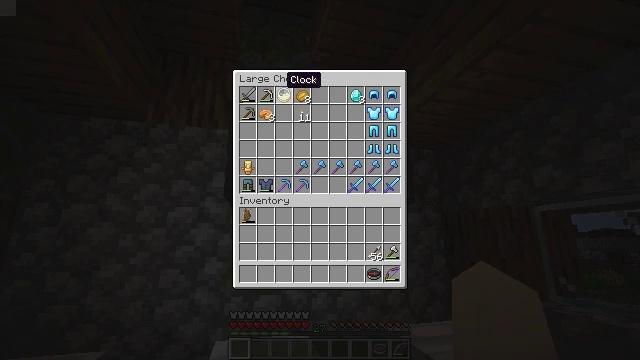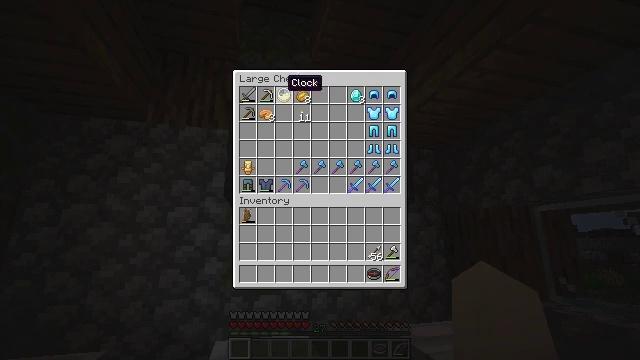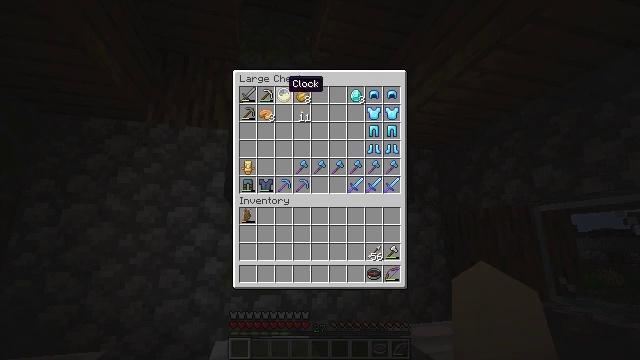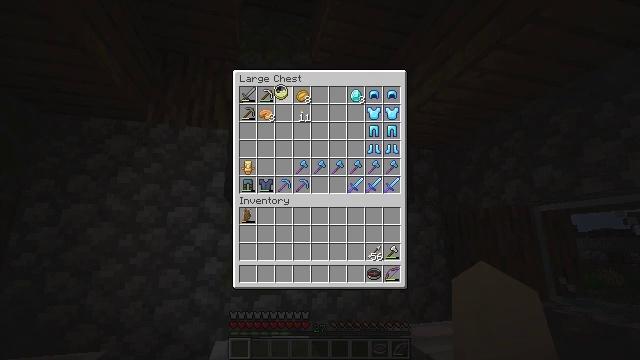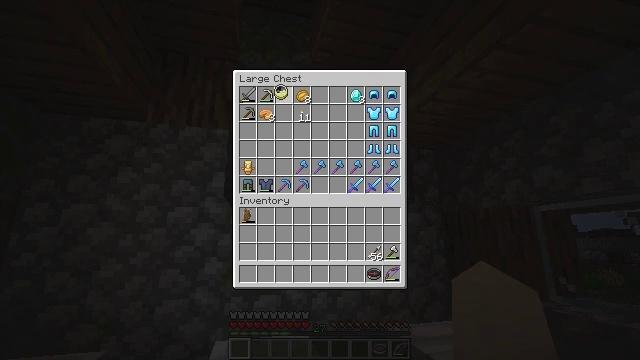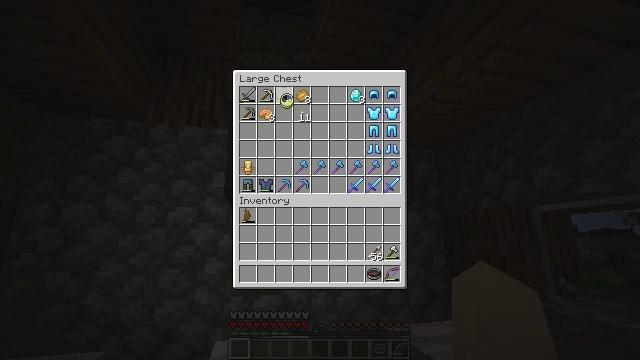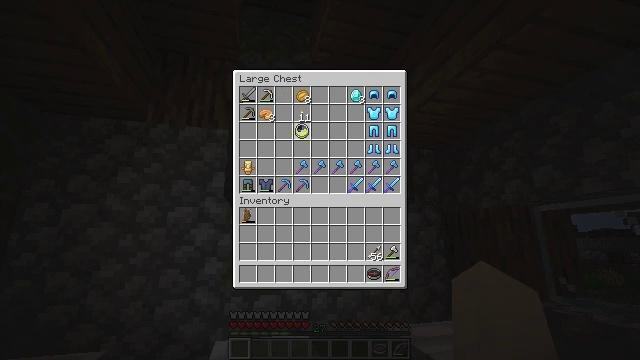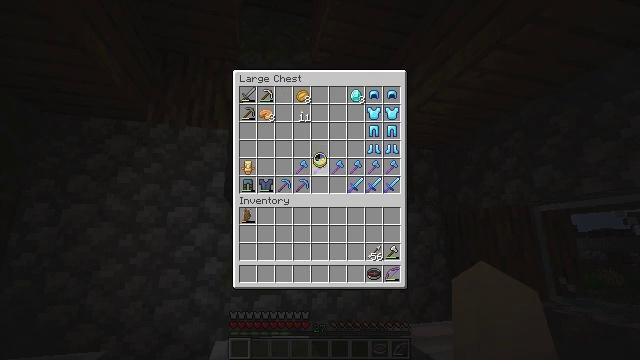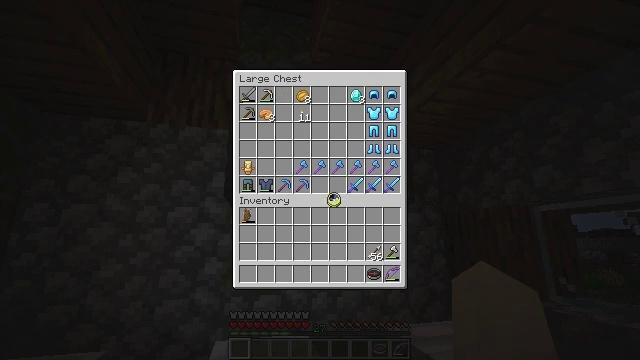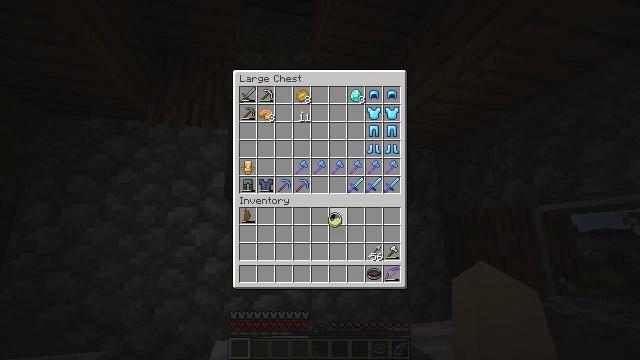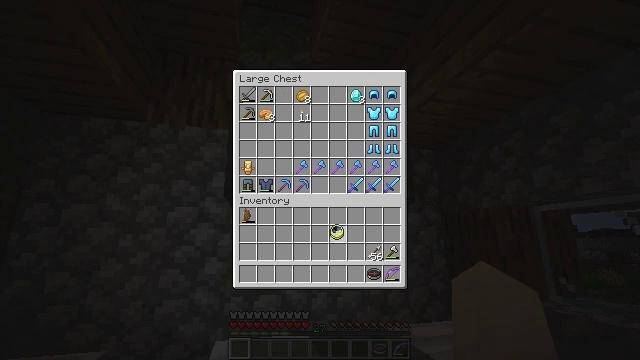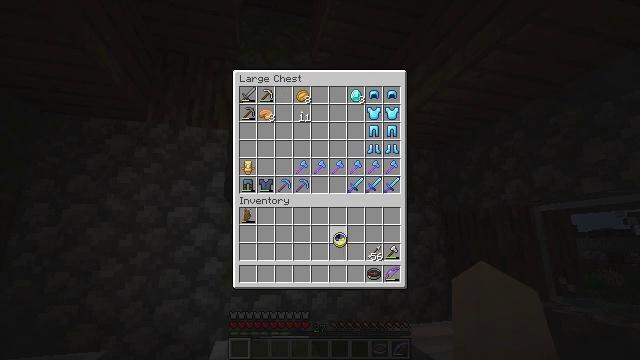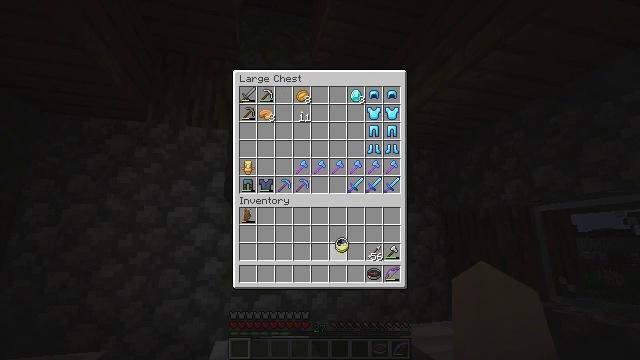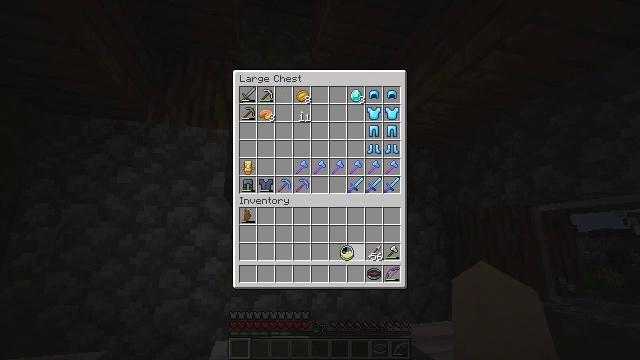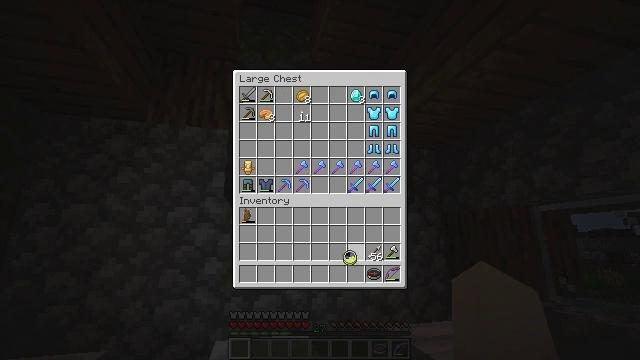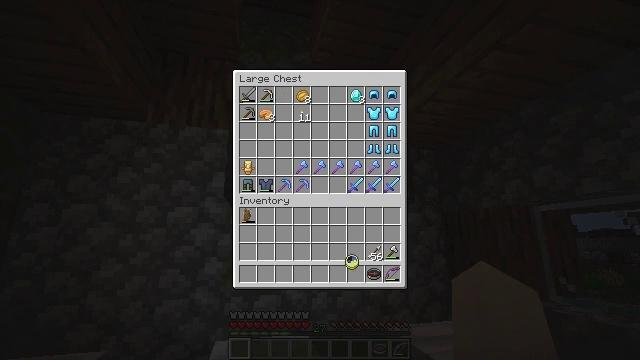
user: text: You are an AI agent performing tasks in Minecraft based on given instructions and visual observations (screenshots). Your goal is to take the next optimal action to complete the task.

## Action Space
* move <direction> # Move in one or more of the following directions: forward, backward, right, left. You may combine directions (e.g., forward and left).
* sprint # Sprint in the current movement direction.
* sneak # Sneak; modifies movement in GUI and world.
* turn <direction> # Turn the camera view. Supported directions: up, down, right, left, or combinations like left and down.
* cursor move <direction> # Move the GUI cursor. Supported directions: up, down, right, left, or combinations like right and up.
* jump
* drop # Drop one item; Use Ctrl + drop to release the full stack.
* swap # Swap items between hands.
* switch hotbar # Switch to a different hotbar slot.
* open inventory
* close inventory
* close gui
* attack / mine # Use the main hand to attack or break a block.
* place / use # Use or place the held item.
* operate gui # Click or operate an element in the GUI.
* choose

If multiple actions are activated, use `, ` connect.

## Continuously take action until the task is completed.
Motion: motion action
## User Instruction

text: Break the white bed to relocate it.
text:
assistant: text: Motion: no_op
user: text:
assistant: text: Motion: no_op
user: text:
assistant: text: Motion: operate gui
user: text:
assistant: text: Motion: operate gui
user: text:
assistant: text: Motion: cursor move down
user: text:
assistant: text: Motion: cursor move right and down
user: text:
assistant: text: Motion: cursor move right and down
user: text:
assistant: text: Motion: cursor move right and down
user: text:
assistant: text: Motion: cursor move down
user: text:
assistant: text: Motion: cursor move down
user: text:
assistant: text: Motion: cursor move down
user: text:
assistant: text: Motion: no_op
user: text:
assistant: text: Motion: cursor move down
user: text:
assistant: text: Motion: no_op
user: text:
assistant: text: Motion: no_op
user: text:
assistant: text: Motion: no_op
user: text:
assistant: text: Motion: no_op
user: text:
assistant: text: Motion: no_op
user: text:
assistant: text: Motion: no_op
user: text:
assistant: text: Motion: no_op
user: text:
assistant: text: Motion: no_op
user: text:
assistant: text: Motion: no_op
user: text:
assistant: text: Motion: no_op
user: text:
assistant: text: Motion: operate gui
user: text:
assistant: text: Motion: operate gui
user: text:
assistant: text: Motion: operate gui
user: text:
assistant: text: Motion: no_op
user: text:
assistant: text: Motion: no_op
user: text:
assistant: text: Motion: no_op
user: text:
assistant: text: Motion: no_op